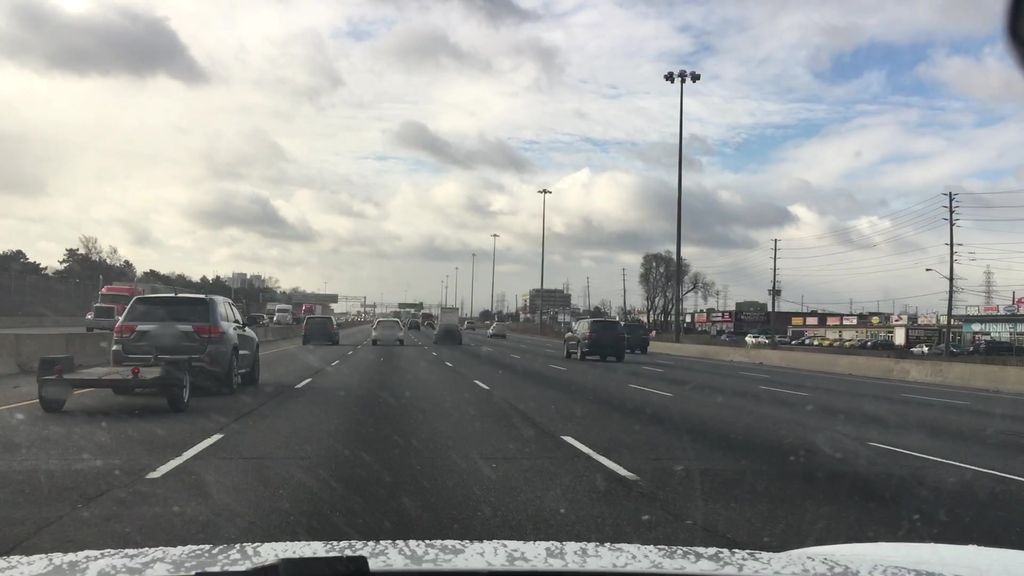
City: toronto